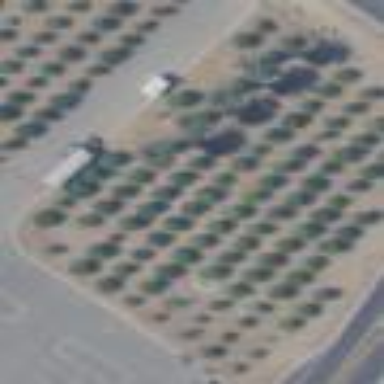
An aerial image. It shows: Orchard.